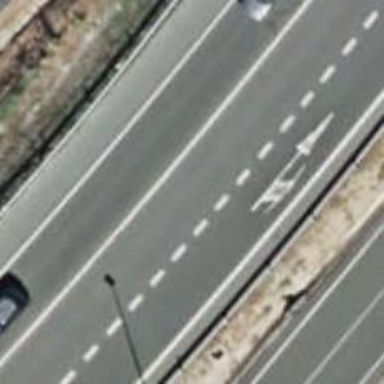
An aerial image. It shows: Asphalt road classified as trunk highway.